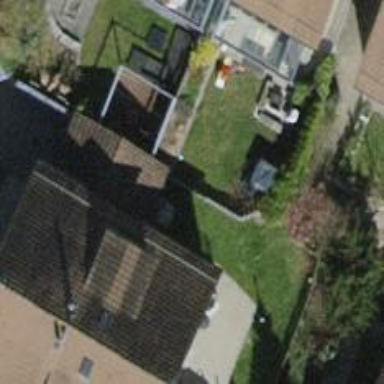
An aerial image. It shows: Building with tiled roof.